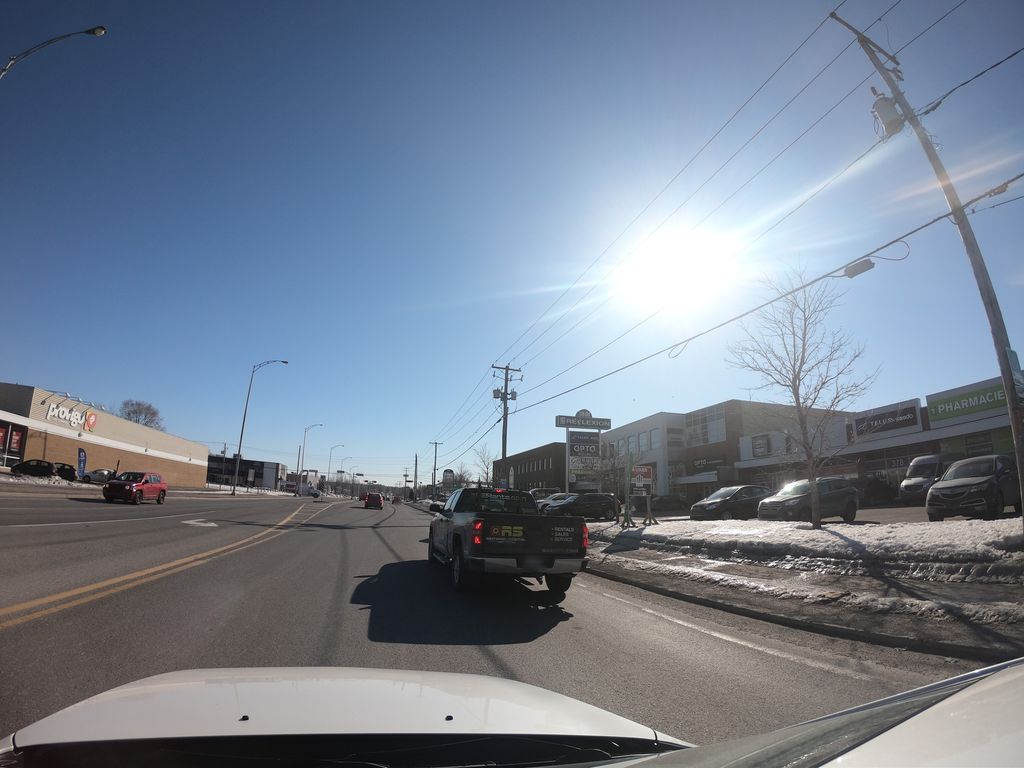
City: ottawa-gatineau